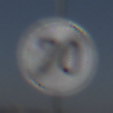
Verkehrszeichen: EndeGeschwindigkeit70
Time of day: Midday
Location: Outdoor (Nature)
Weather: PartlyCloudy
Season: NotSpecified
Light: Natural